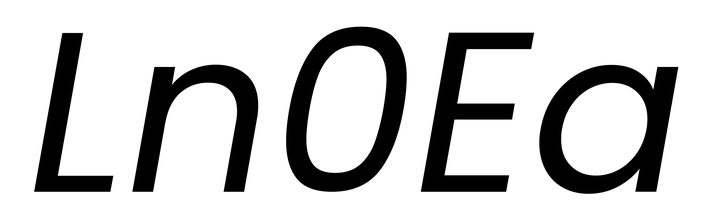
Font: Poppins-Italic